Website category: sports
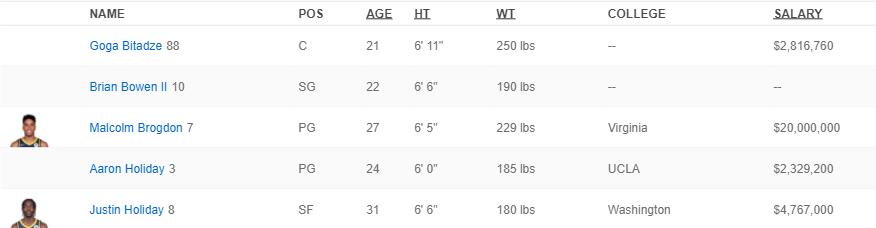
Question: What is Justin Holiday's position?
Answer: SF

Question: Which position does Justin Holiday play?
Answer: SF

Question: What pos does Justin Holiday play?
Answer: SF

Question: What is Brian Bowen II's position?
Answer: SG

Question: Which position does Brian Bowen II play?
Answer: SG

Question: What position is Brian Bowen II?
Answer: SG

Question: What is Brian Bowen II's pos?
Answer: SG

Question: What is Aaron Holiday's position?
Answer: PG

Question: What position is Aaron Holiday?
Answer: PG

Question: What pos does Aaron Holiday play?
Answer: PG

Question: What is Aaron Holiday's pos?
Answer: PG

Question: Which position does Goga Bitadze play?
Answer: C

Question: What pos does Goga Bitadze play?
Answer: C

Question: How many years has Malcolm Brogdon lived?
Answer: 27

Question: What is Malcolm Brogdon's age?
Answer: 27

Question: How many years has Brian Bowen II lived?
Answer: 22

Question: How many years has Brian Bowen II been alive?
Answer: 22

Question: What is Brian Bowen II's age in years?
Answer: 22

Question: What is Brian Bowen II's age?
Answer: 22

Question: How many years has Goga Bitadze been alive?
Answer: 21

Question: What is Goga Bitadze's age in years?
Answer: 21

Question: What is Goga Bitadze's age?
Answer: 21

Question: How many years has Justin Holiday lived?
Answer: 31

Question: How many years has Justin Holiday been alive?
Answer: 31

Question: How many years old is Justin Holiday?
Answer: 31

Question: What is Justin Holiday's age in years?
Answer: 31

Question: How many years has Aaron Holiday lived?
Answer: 24

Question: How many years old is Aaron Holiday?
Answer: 24

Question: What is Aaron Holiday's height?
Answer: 6' 0"

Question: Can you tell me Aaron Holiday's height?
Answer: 6' 0"

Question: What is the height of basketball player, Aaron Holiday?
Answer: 6' 0"

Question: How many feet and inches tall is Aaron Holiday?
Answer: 6' 0"

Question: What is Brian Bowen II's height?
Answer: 6' 6"

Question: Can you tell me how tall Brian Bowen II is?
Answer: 6' 6"

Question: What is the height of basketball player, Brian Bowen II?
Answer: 6' 6"

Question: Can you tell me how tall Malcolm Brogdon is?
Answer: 6' 5"

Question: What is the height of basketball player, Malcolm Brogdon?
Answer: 6' 5"

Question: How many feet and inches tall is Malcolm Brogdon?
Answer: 6' 5"

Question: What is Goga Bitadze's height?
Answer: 6' 11"

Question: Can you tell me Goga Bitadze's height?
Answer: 6' 11"

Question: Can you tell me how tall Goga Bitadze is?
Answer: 6' 11"

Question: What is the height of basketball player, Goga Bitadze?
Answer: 6' 11"

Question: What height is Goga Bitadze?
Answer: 6' 11"

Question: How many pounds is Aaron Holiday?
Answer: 185 lbs

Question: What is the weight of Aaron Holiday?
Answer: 185 lbs

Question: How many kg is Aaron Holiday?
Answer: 185 lbs

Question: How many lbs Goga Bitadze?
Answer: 250 lbs

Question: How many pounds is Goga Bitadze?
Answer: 250 lbs

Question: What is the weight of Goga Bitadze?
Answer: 250 lbs

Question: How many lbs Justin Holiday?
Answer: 180 lbs

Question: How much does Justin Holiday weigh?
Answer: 180 lbs

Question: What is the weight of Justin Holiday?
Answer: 180 lbs

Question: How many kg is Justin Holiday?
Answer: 180 lbs

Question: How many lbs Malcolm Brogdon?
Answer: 229 lbs

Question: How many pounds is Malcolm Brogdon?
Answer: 229 lbs

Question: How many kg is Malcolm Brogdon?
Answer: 229 lbs

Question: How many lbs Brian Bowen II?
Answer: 190 lbs

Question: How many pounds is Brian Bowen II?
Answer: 190 lbs

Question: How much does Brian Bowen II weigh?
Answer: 190 lbs

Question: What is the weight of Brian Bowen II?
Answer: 190 lbs

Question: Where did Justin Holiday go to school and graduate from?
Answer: Washington

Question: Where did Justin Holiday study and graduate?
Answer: Washington

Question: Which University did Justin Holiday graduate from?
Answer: Washington

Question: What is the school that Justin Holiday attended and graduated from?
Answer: Washington